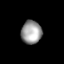
Tissue: lung
Cell type: Endothelial cells
Senescence score: 0.2277
Nuclear area (px): 469
Mean DAPI intensity: 154.789